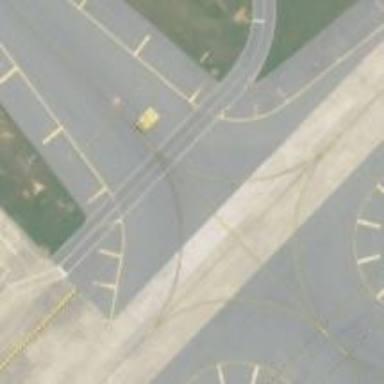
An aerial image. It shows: Image of taxiway at airport.